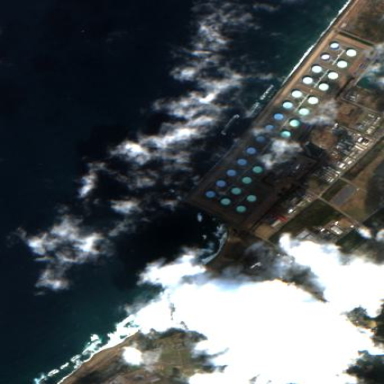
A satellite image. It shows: Industrial area dedicated to oil storage.